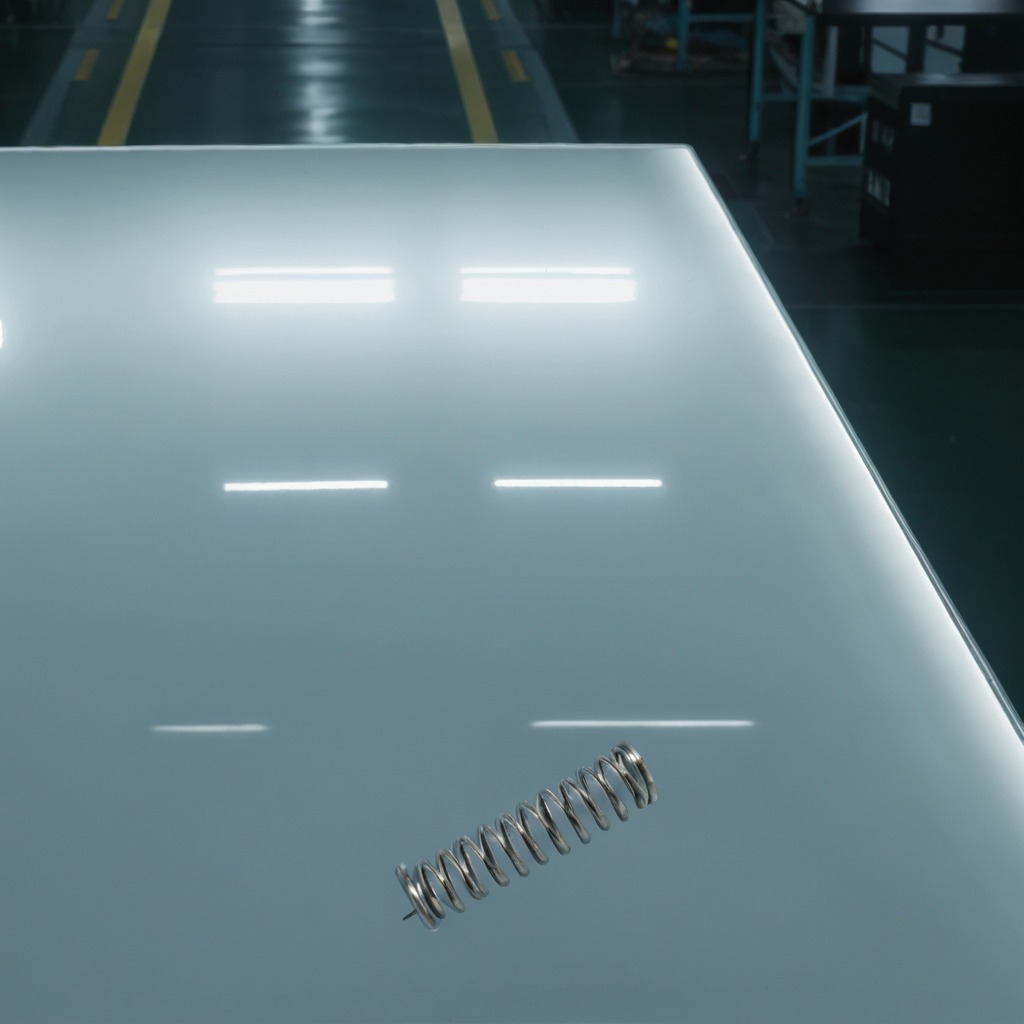
A coiled metal spring is lying on the table.